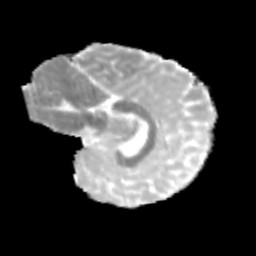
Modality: MD
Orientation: sagittal
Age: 12
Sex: female
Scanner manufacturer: siemens
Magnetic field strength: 3 T
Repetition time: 3.8 s
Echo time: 0.07 s